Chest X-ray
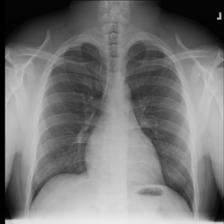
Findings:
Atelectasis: negative
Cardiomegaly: negative
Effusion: negative
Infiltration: positive
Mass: negative
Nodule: negative
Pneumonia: negative
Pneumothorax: negative
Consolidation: negative
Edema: negative
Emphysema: negative
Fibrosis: negative
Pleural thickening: negative
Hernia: negative